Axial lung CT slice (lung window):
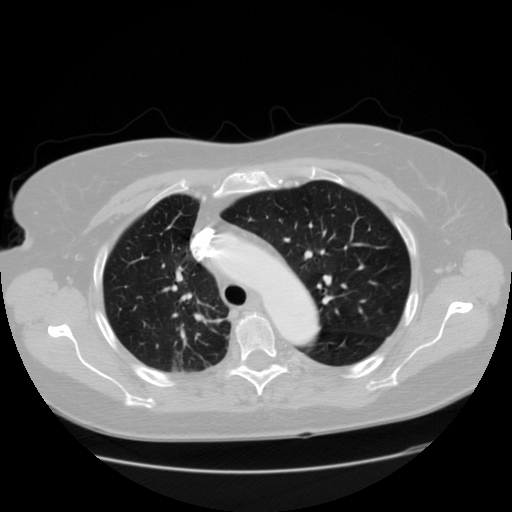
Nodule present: no